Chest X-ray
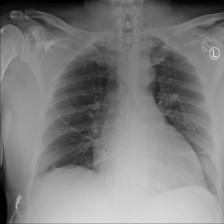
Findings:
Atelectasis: negative
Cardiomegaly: negative
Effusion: negative
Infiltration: negative
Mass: negative
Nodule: negative
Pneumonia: negative
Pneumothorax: negative
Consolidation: negative
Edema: negative
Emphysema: negative
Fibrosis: negative
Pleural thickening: negative
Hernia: negative